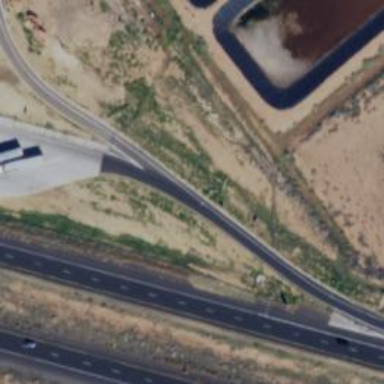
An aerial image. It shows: Motorway link.